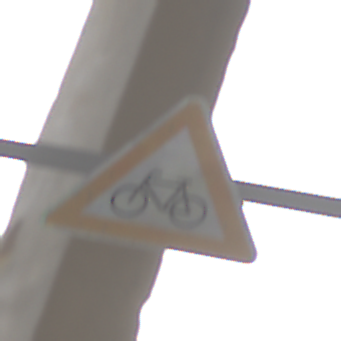
Verkehrszeichen: RadverkehrRechts
Umgebung: Roofed, Suburban
Tageszeit: SunriseSunset
Wetter: Clear
Licht: Natural
Jahreszeit: NotSpecified
Kontrast: MediumContrast